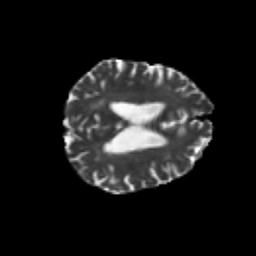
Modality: T2w
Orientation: axial
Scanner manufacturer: siemens
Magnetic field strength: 3 T
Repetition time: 6.8 s
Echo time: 0.093 s